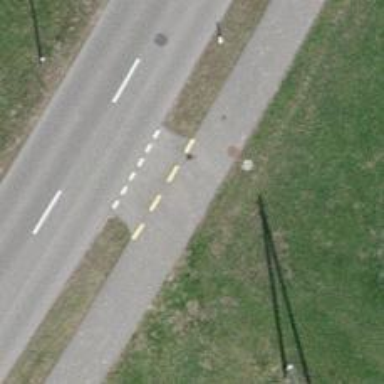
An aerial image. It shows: Cycleway.